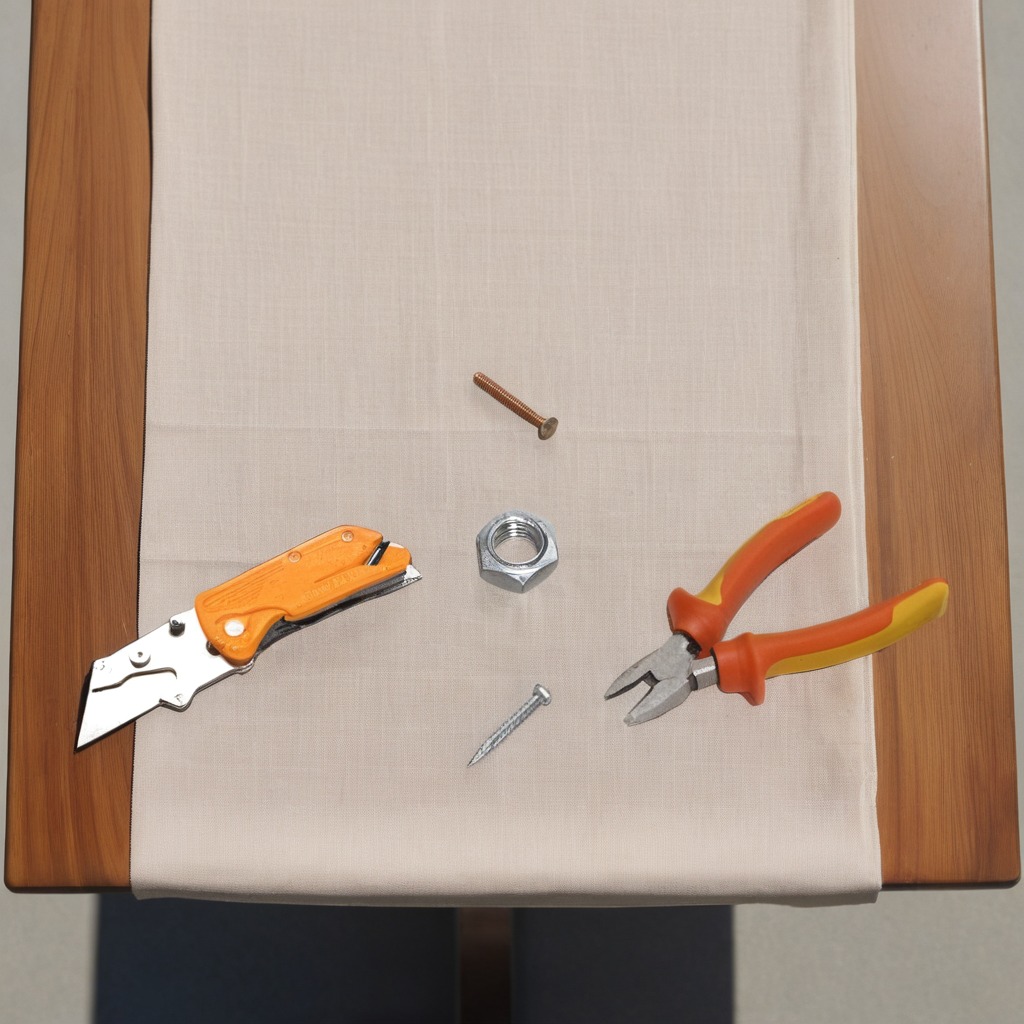
A utility knife, an iron nail, pliers, and a metal nut are lying on a wooden table in an outdoor workshop.